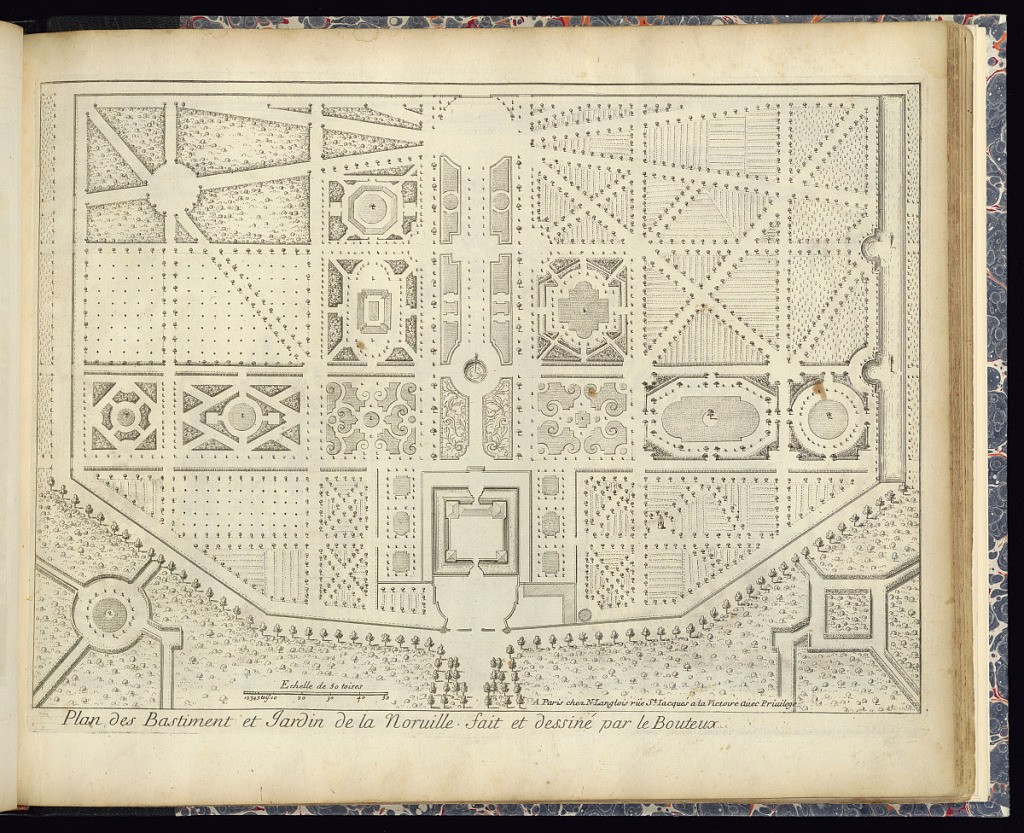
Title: Plan des Bastiment et Jardin de la Norville fait et dessiné par le Bouteux
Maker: Michel Lebouteux, French, 1648 – 17..
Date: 1681–83
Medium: Etching on laid paper
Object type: Print
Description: Plan view (from above) of a building and surrounding garden, featuring fountains, basins, trees, and parterre planting, with a scale below. The plate is titled and signed.